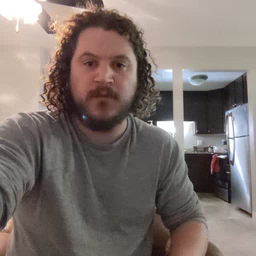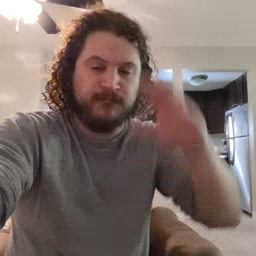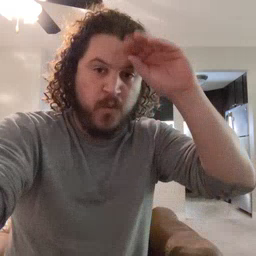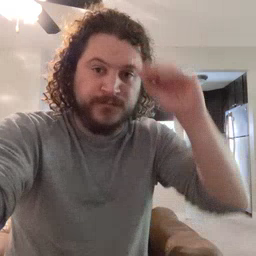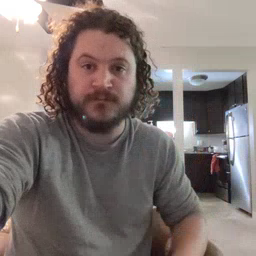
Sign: boy